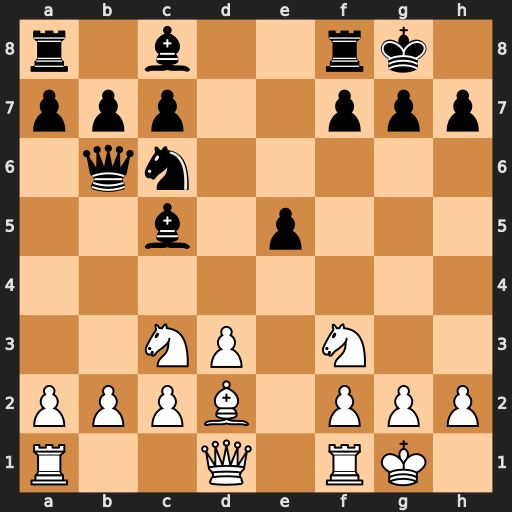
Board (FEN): r1b2rk1/ppp2ppp/1qn5/2b1p3/8/2NP1N2/PPPB1PPP/R2Q1RK1
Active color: w
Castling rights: -
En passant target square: -
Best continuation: Na4 Bxf2+ Rxf2